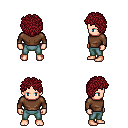
a pixel art fantasy rpg character, male body template, human, light skin, brown long-sleeve shirt, teal pants, brunette curly afro hairstyle, four views (front, back, left, right), 2x2 character sprite sheet, small pixel art, hard edges, no anti-aliasing